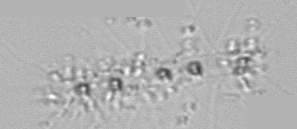
Label: Chaetoceros_didymus_TAG_external_flagellate